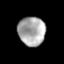
Tissue: prostate
Cell type: T cells
Senescence score: 0.3488
Nuclear area (px): 780
Mean DAPI intensity: 167.292